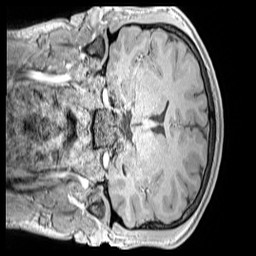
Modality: MP2RAGE
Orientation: coronal
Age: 13
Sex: male
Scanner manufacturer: siemens
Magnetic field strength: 3 T
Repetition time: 4 s
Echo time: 0.00299 s